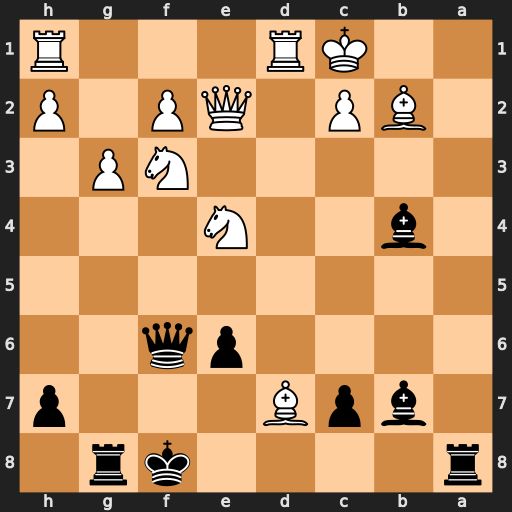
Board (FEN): r4kr1/1bpB3p/4pq2/8/1b2N3/5NP1/1BP1QP1P/2KR3R
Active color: b
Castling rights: -
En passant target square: -
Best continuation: Ra1+ Bxa1 Qxa1#